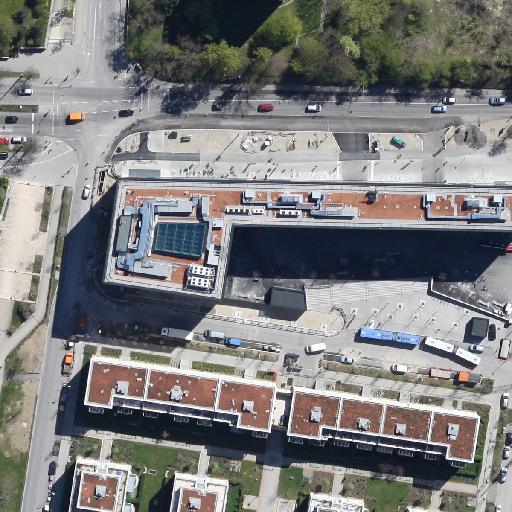
Referring expression: building along the road